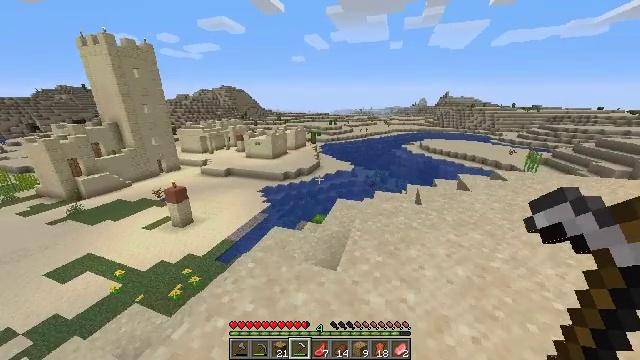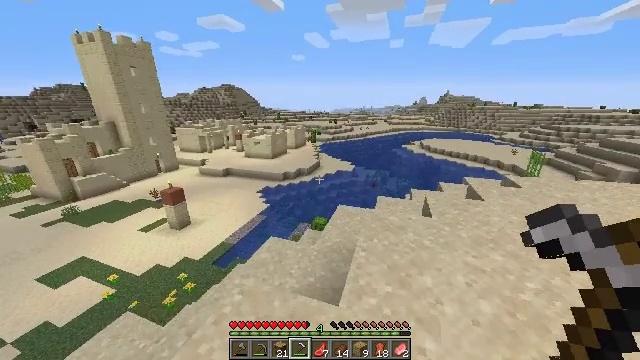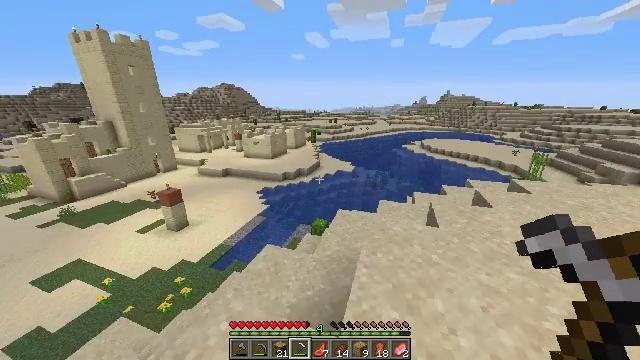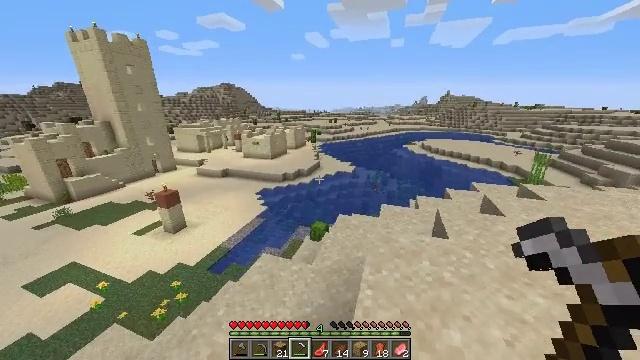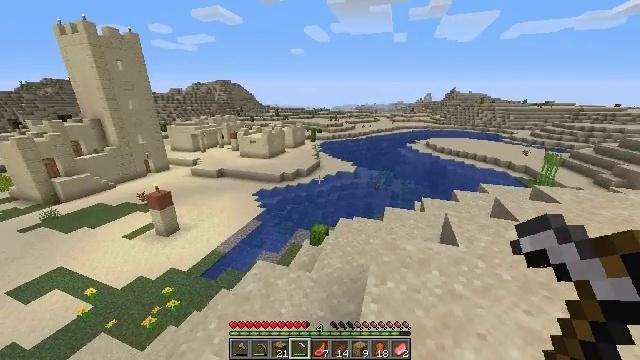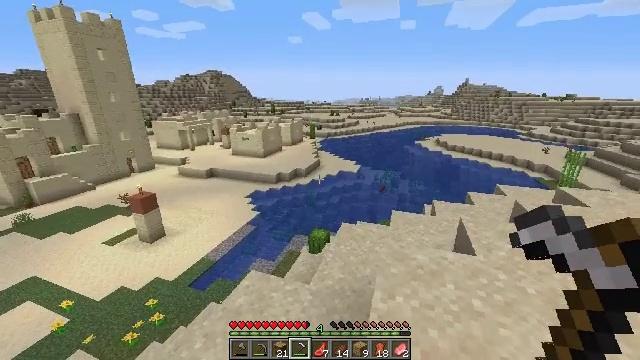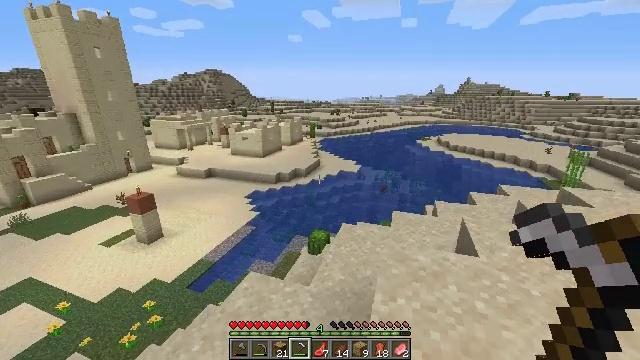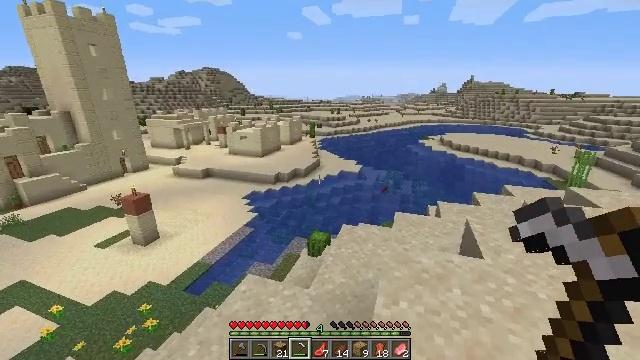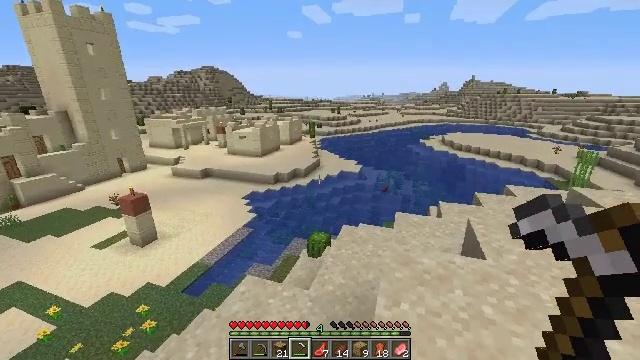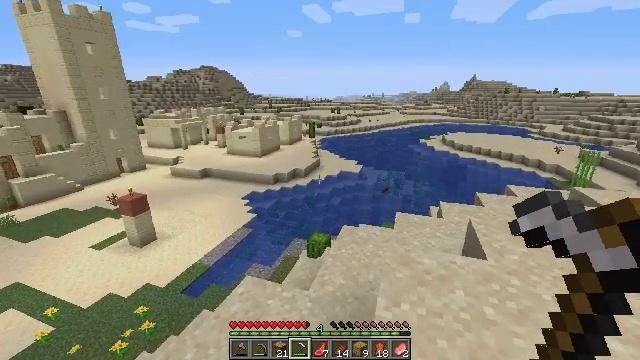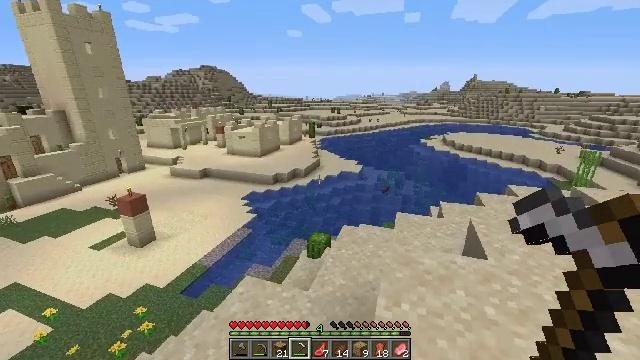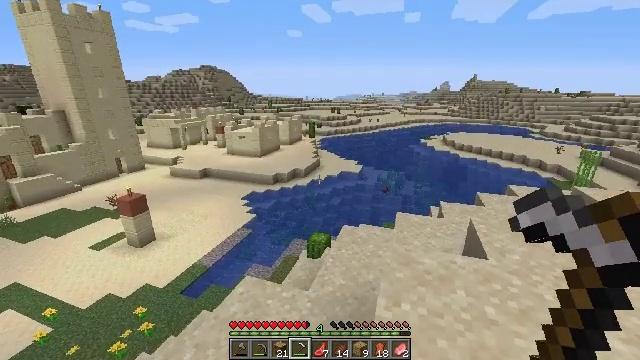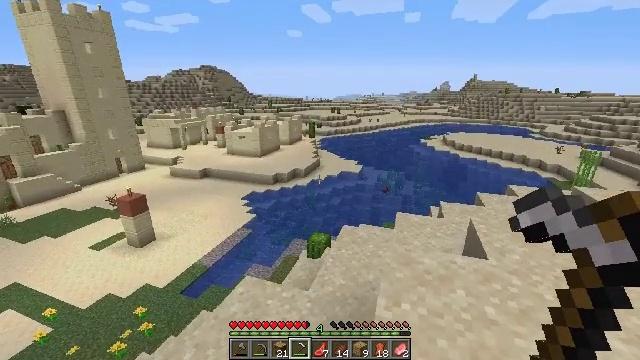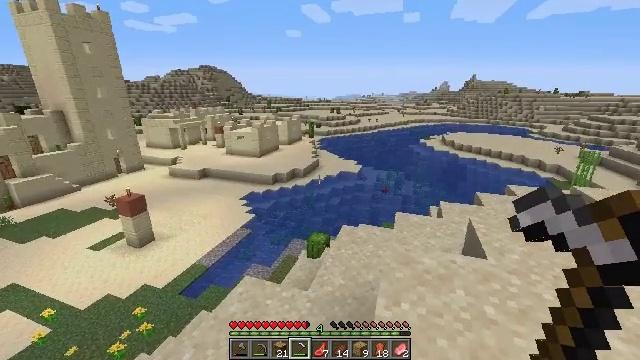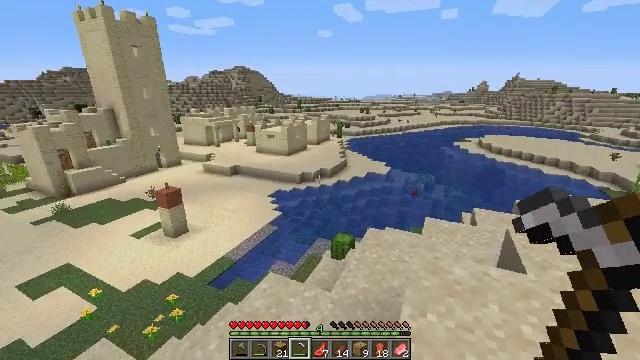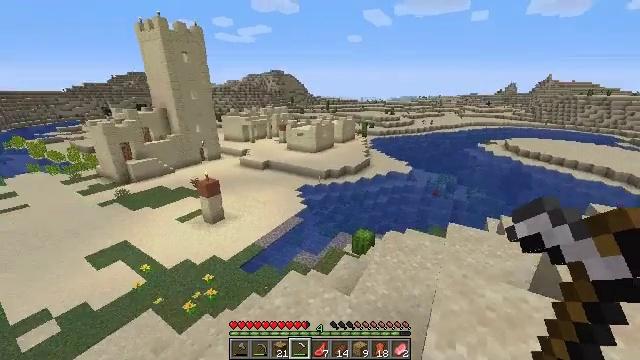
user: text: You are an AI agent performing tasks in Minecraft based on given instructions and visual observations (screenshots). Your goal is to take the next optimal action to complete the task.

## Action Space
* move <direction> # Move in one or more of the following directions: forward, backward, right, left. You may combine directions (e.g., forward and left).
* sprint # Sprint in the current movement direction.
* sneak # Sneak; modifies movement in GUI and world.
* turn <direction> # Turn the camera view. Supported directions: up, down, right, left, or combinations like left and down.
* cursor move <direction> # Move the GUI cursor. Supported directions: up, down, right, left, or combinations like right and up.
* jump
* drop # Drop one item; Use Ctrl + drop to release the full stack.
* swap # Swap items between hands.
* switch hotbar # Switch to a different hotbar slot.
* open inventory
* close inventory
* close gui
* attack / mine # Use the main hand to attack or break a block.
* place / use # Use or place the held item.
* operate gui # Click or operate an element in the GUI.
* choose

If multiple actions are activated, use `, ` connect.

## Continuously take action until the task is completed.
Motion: motion action
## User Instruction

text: Break the green carpet for reuse.
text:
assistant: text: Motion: move forward
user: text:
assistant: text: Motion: move forward
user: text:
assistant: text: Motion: no_op
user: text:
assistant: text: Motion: no_op
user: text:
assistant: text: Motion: no_op
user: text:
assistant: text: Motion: no_op
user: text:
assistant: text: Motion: no_op
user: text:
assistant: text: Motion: no_op
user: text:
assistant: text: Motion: no_op
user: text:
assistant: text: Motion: no_op
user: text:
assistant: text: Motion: no_op
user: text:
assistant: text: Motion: no_op
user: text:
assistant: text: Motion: no_op
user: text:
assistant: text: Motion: move forward, sprint, turn left
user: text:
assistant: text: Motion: move forward, sprint, turn left and down
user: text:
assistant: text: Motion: move forward, sprint, turn left
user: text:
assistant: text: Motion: move forward, sprint, turn left and down
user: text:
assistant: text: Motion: move forward, sprint, turn left and down
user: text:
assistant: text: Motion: move forward, sprint, turn left and down
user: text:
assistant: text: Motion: move forward, sprint, turn left
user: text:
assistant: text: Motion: move forward, sprint
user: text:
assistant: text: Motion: move forward, sprint
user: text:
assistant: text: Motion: move forward, sprint
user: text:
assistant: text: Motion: move forward, sprint
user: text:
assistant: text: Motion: move forward, sprint
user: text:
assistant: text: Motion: move forward, sprint, turn left and down
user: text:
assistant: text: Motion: move forward, sprint, turn left
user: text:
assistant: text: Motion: move forward, sprint, turn right
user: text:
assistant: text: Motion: move forward, sprint
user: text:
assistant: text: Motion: move forward, sprint, turn right and up